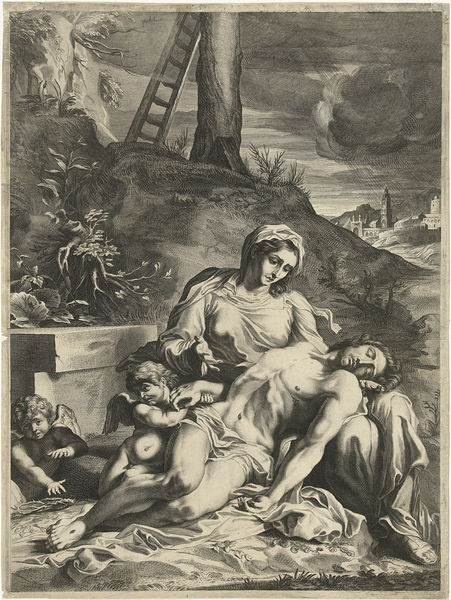
Titel: Maria met dode lichaam van Christus op schoot, zittend onder het kruis
Künstler: Pieter de (I) Bailliu
Standort: Amsterdam
Institution: Rijksmuseum
Schlagwörter: religious, white, black, grey, woman, sad, angel, angels, cloud, clouds, life, man, tree, landscape, death, child, feet, grass, mother, cross, ladder, wings, dead, crucifixion, cherub, cupid, city, trunk, jesus, bare, christ, crucifix, mourning, christian, maria, mary, bible, son, passion, hope, grave, tomb, virgin mary, sadness, jesus christ, pieta, wounds, holy mother, death], famiky, shirtless, maira, angfl, sacred mother, religiou, religious]